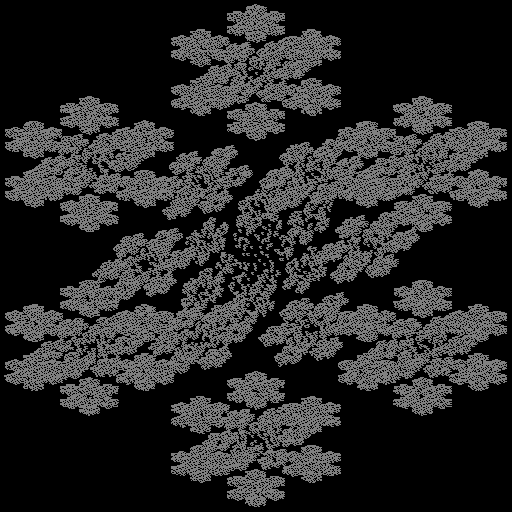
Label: koch_snowflake